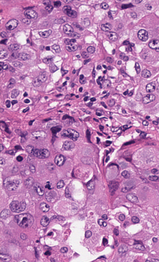
Tumor epithelial tissue: yes
Tumor-associated stroma tissue: yes
Normal tissue: no